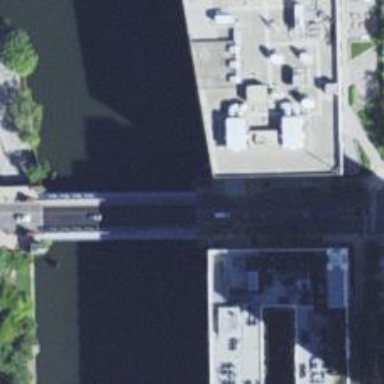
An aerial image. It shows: Movable bascule bridge on footway road.